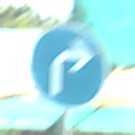
Verkehrszeichen: VorgeschriebeneFahrtrichtungRechts
Umgebung: Roofed, Special
Tageszeit: MorningAfternoon
Wetter: PartlyCloudy
Licht: Natural
Jahreszeit: NotSpecified
Kontrast: MediumContrast